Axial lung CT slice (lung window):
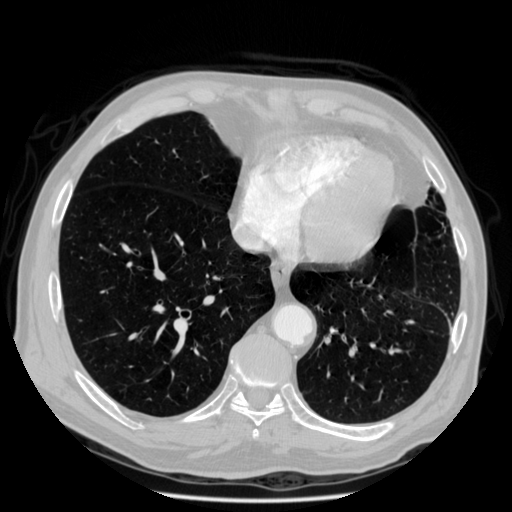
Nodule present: no